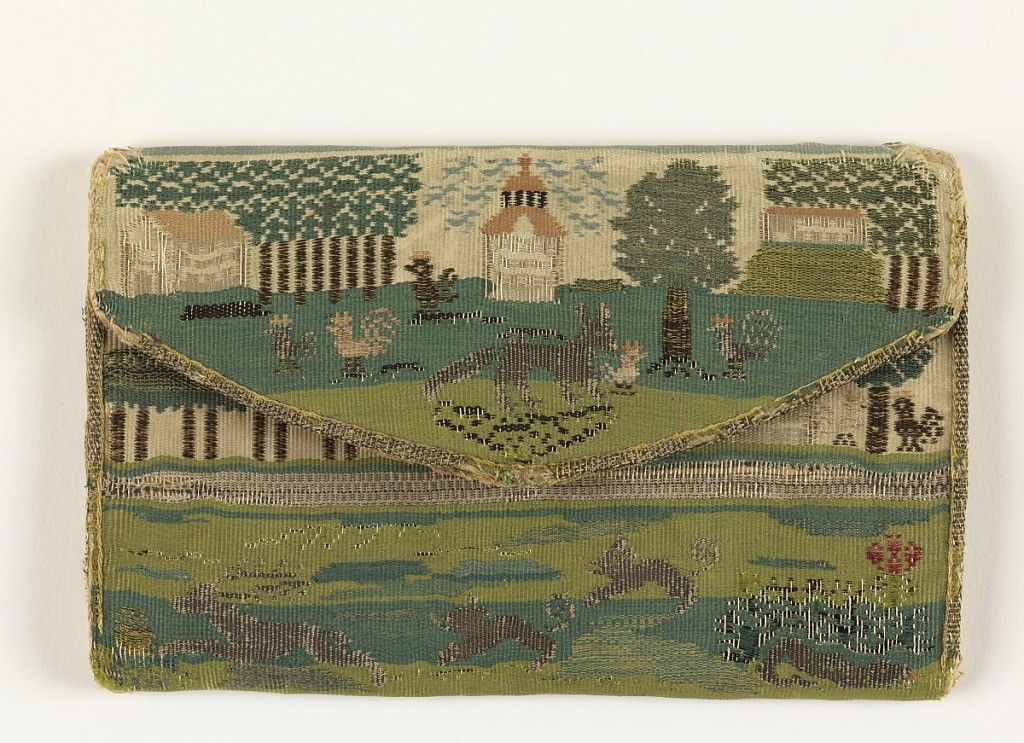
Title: Letter case
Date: late 17th century
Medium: silk and metal-wrapped silk Technique: plain weave with discontinuous weft (tapestry)
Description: Cover of silk and metal thread in tapestry weave, depicting a landscape and animals; paper lining.